Question: '''
#include <iostream>
#include <fstream>
#include <string>
#include <regex>
using namespace std;
int main()
{
regex r1("(.*\blecture\b.*)");
regex r2("(.* practice.*)");
regex r3("(.* laboratory practice.*)");
smatch base_match;
int lecture = 0;
int prakt = 0;
int lab = 0;
string name = "schedule.txt";
ifstream fin;
fin.open(name);
if (!fin.is_open()) {
cout << "didint open ";
}
else {
string str;
while (!fin.eof()) {
str = "";
getline(fin, str);
cout << str << endl;
if (regex_match(str, base_match, r1)) {
lecture++;
}
if (regex_match(str, base_match, r2)) {
prakt++;
}
if (regex_match(str, base_match, r3)) {
lab++;
}
}
}
cout << "The number of lectures: " << lecture << "
";
cout << "The number of practices: " << prakt << "
";
cout << "[The number of laboratory work][1]: " << lab << "
";
fin.close();
}
'''

In this program, I need to count the number of lectures, practice and laboratory work per week using regular expressions. I have got a text file, which you can see on the screen. But for lectures and practice, it doesn't work right.
<URL>
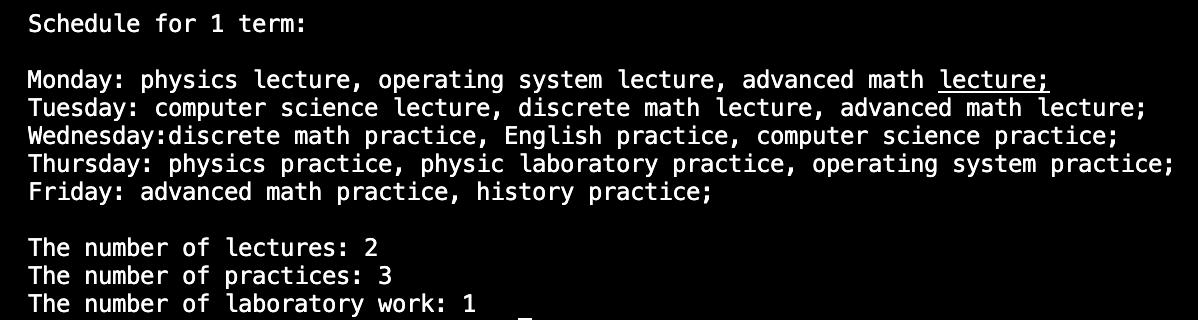
Answer: You need the number of times each regex matches. C++ has 'std::sregex_iterator' for performing multiple regex matches over a string.
That means you can do the following:
'''
for (auto it = std::sregex_iterator{str.cbegin(), str.cend(), r1}; it != std::sregex_iterator{}; it++) {
lecture++;
}
'''
If you want to get really fancy you can even do it in one go:
'''
auto it = std::sregex_iterator{str.cbegin(), str.cend(), r1};
lecture += std::distance(it, std::sregex_iterator{});
'''
Alternatively, you can call 'std::regex_search' several times, starting from the end offset of the previous match (or 0 for the first).
EDIT: as remarked in the comments, this assumes that your regexes are suitable to incremental matching. Yours eat the whole string (presumably because 'regex_match' is anchored whereas 'regex_search/regex_iterator' are not), so you need to at least change your regular expression definitions to the following:
'''
regex r1("\blecture\b");
regex r2(" practice");
regex r3(" laboratory practice");
'''
... and of course every match for r3 is also a match for r2, but I leave that for you.